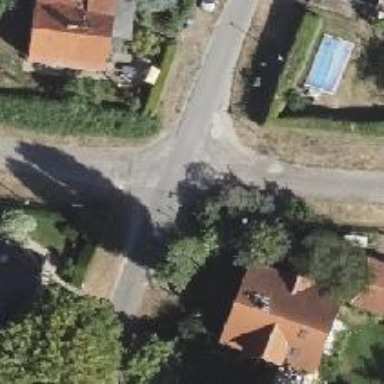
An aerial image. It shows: Smooth asphalt road in residential area.